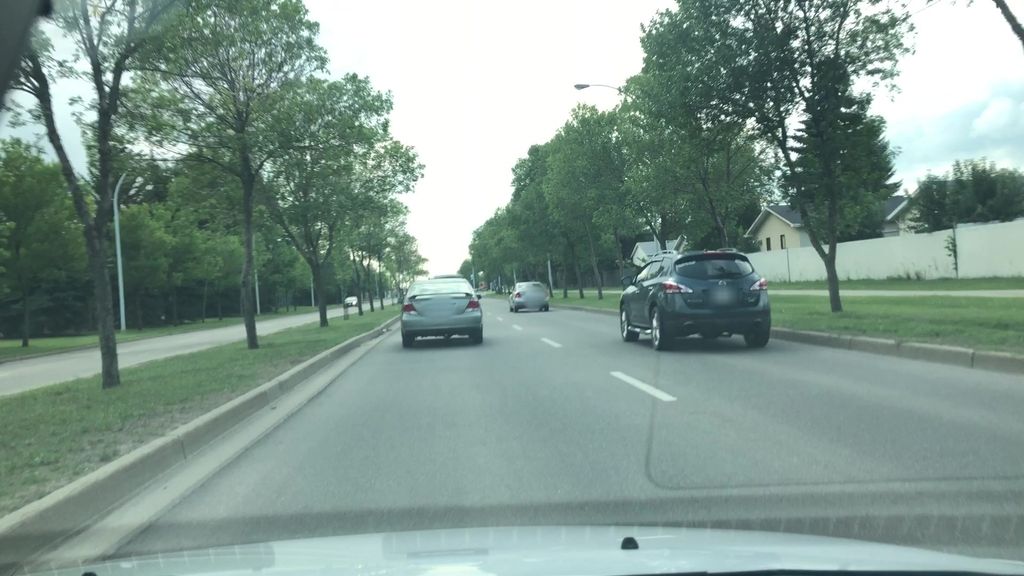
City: edmonton